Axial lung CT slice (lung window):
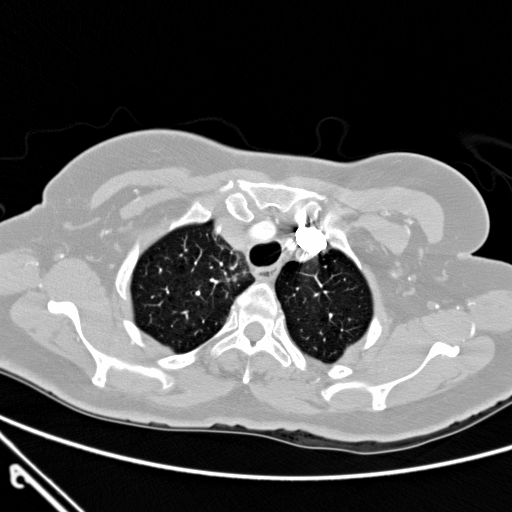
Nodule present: no